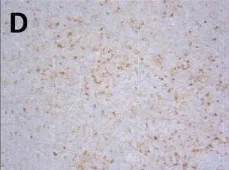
(D) Increased numbers of neoplastic follicular T helper cells (dim) with scattered neutrophils (strong), CD10, 100x.
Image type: pathology (immunostaining)